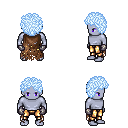
a pixel art fantasy rpg character, male body template, dark elf, purple skin, brown tattered cape, gold greaves, white cyan curly afro hairstyle, metal gloves, four views (front, back, left, right), 2x2 character sprite sheet, small pixel art, hard edges, no anti-aliasing